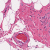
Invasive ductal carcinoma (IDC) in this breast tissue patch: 0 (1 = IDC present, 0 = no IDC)